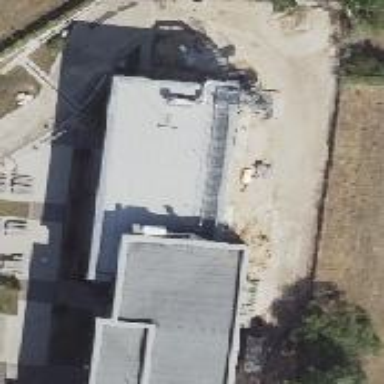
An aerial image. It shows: Canteen.